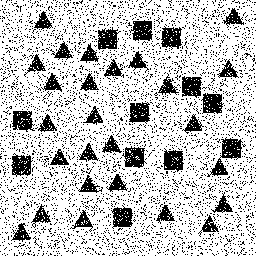
Squares: 12
Triangles: 26
Stars: 0
Total shapes: 38